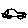
Label: car